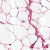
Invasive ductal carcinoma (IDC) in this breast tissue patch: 0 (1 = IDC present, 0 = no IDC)